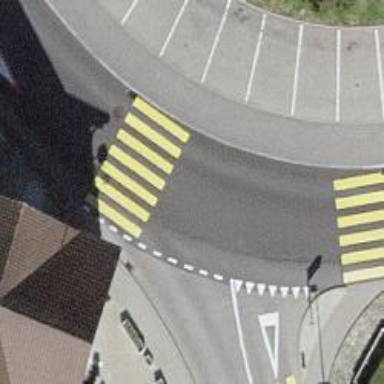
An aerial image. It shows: Uncontrolled zebra crossing on the road.